The plot shows how the frequency content of a rotor-rig vibration signal evolves over time (STFT spectrogram). Determine the machine's mechanical condition. Answer with exactly one of: normal, misalignment, unbalance, looseness.
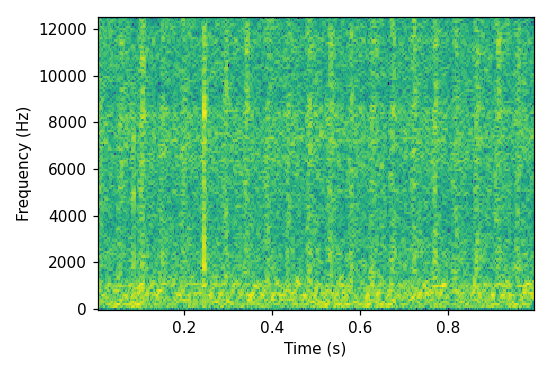
Answer: looseness